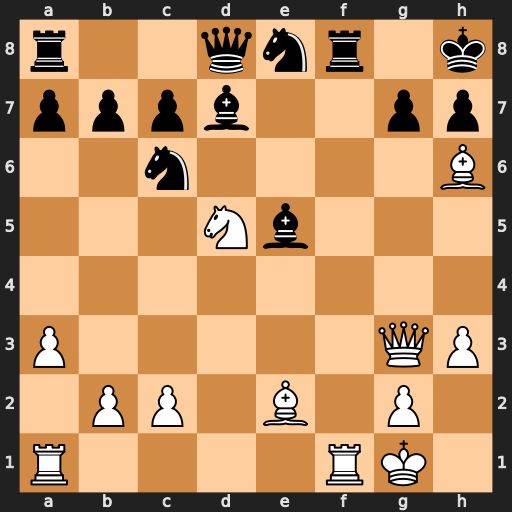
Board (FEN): r2qnr1k/pppb2pp/2n4B/3Nb3/8/P5QP/1PP1B1P1/R4RK1
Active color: w
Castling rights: -
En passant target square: -
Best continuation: Rxf8#